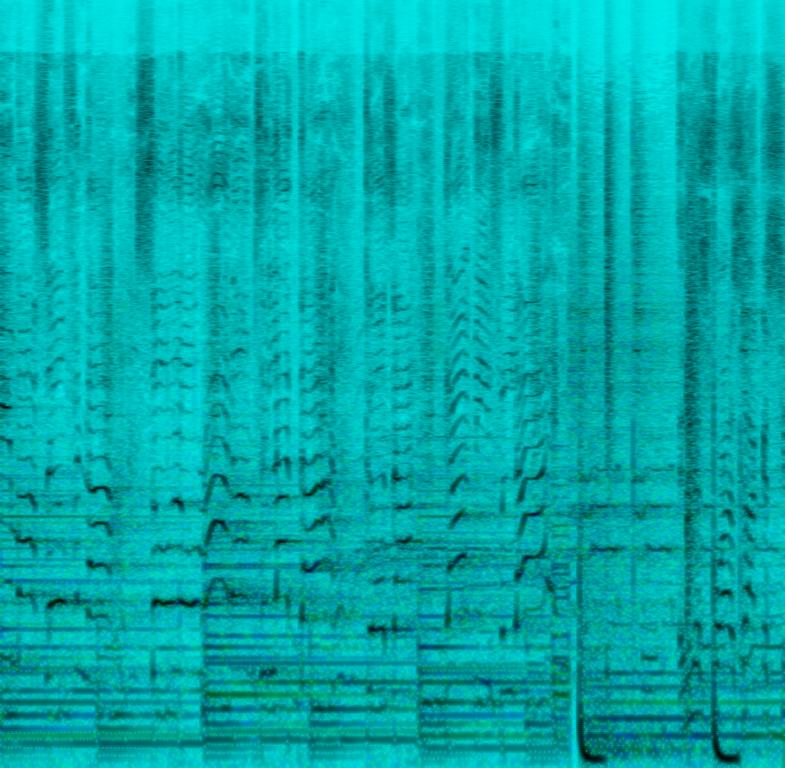
The Hip Hop song features a passionate female vocal singing and flat male vocal rapping over piano chords, punchy kick and snare hits, repetitive synth hits and sustained strings melody. At the end of the first section there is an echoing effect on vocals. It sounds energetic and addictive, even though the audio cuts out in the middle of the chorus, straight to the verse.